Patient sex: M
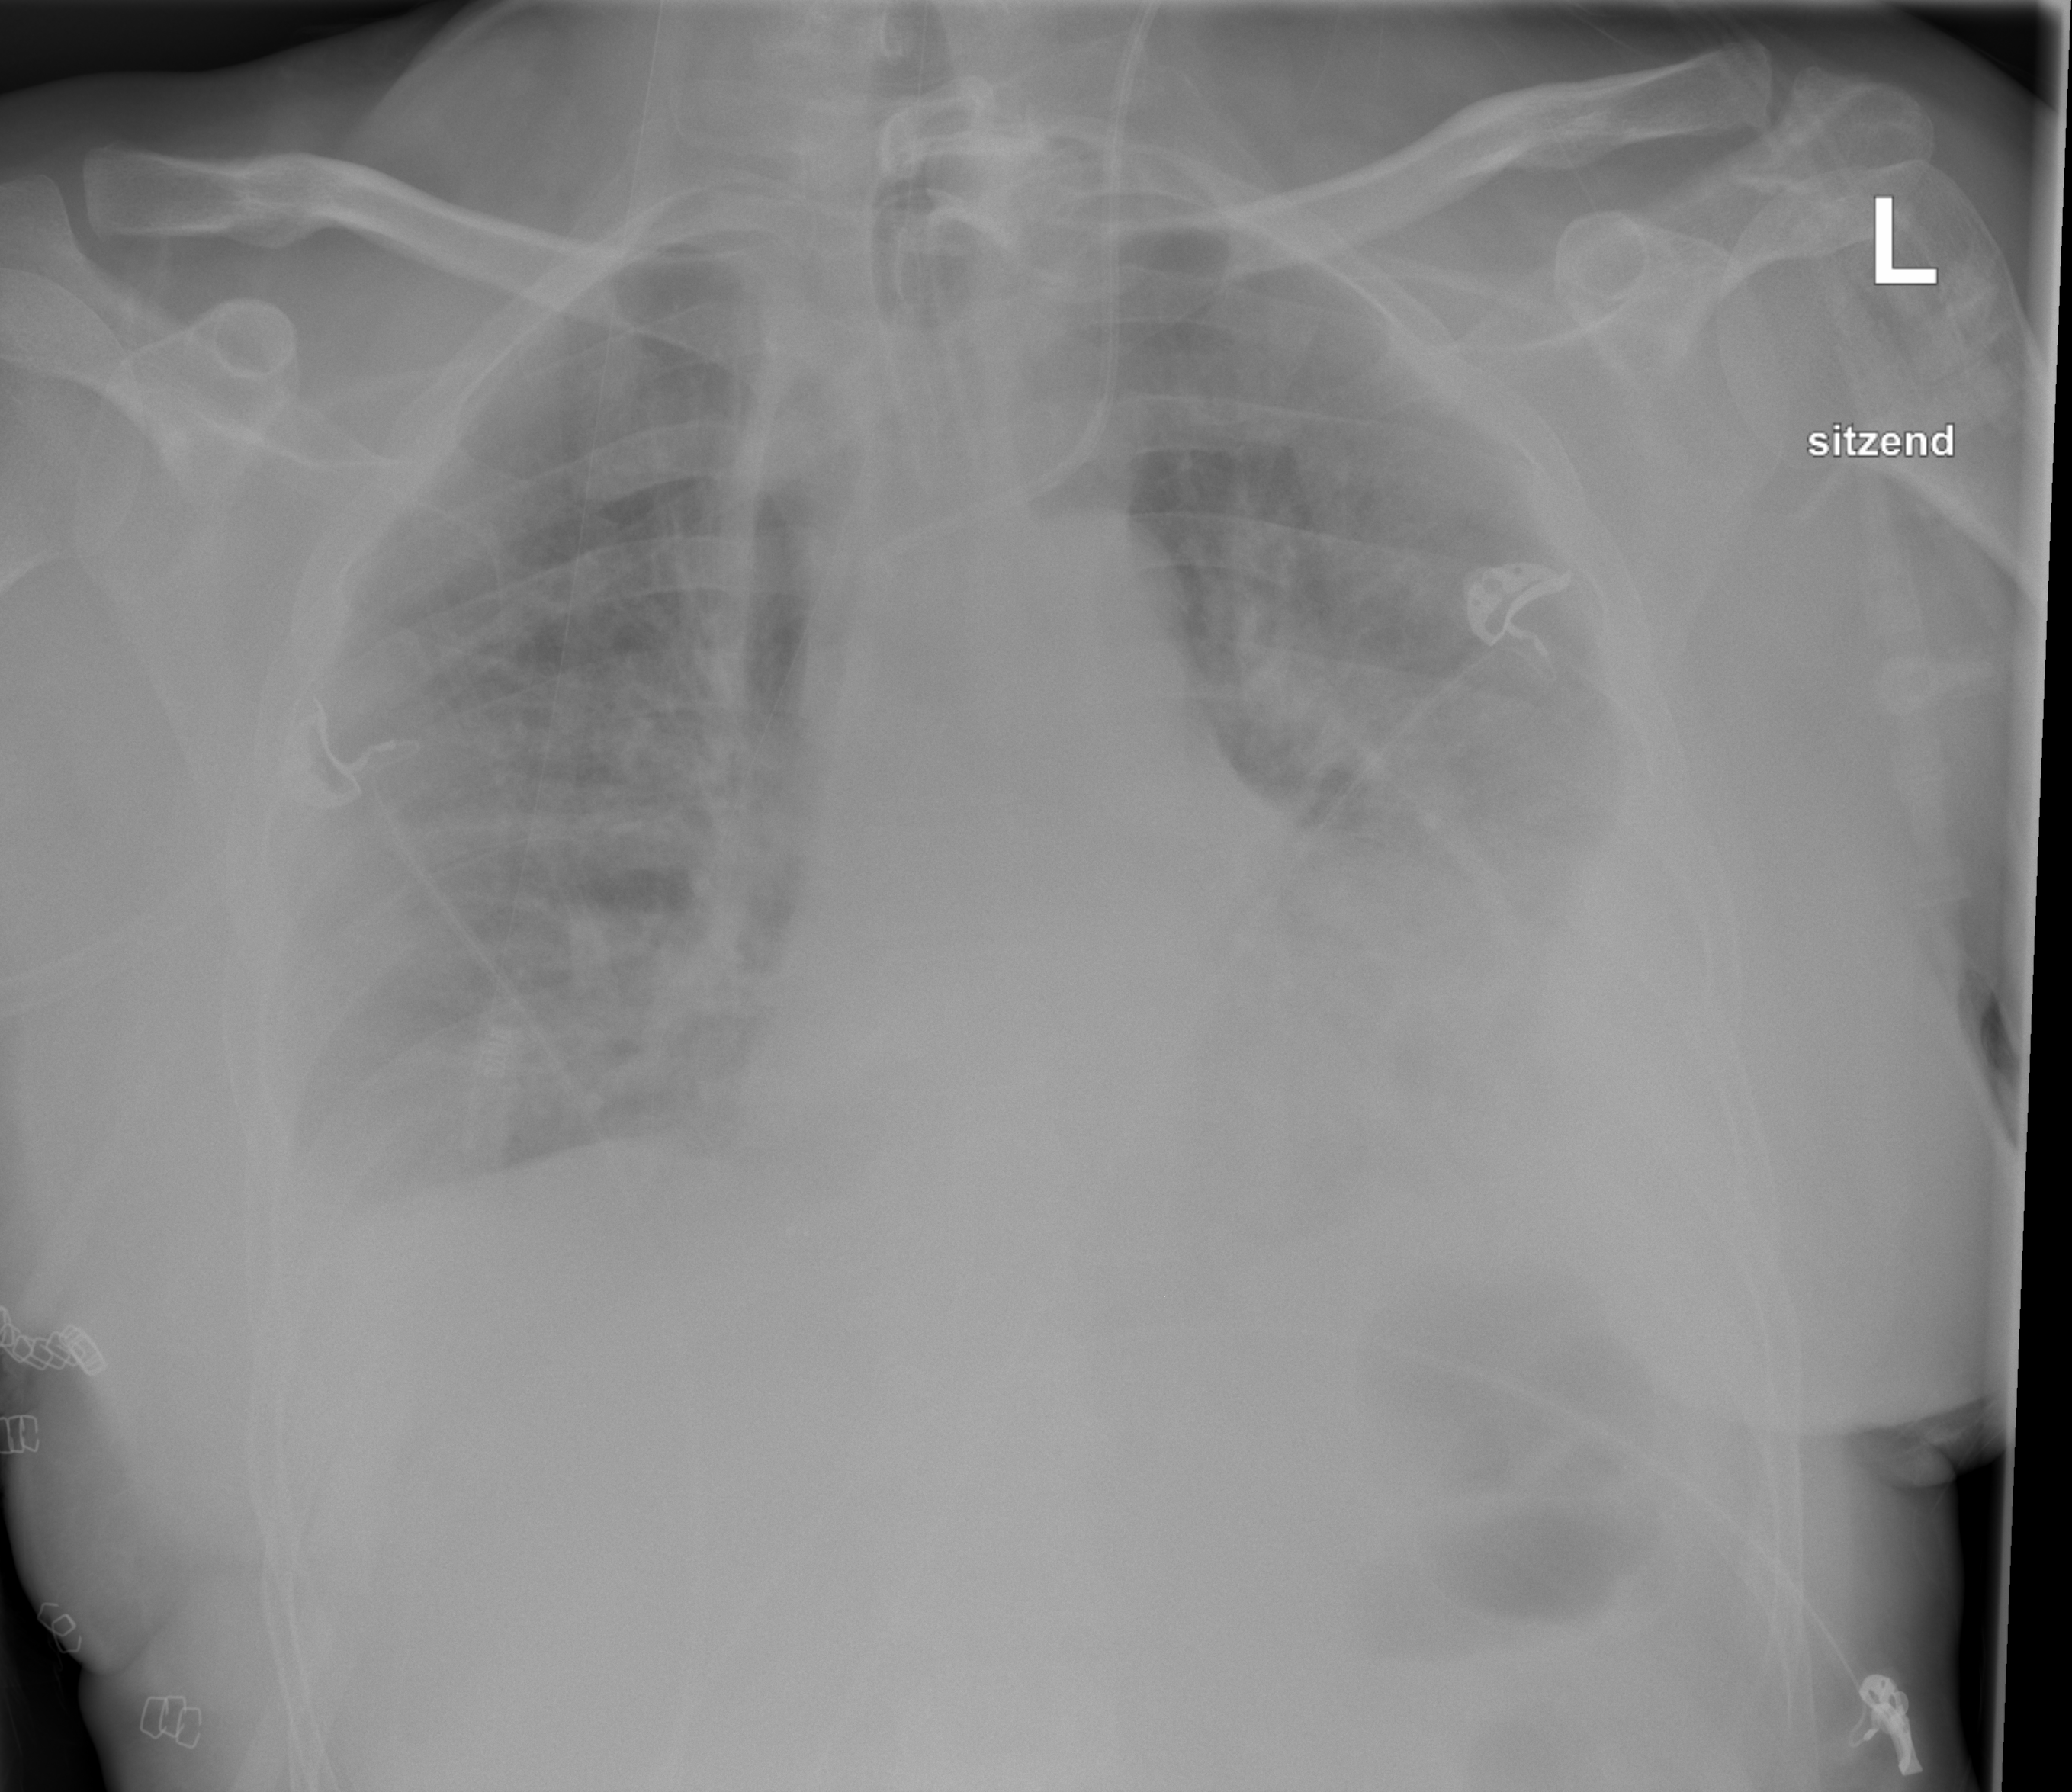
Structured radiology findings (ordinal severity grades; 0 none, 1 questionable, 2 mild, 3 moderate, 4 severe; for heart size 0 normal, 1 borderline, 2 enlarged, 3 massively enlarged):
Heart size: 2
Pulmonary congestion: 2
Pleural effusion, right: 2
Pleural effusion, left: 2
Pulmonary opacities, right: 2
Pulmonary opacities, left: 2
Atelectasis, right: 2
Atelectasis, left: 2